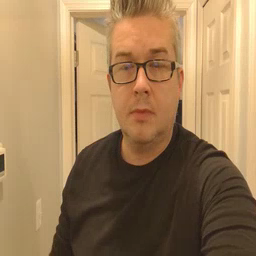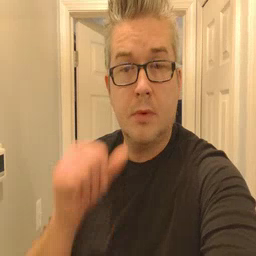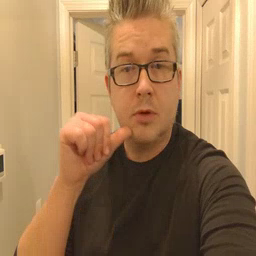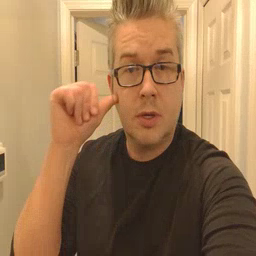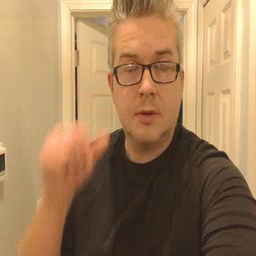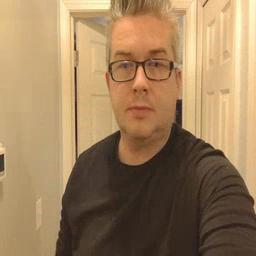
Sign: yesterday